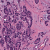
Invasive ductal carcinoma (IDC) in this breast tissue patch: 1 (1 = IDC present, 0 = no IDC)